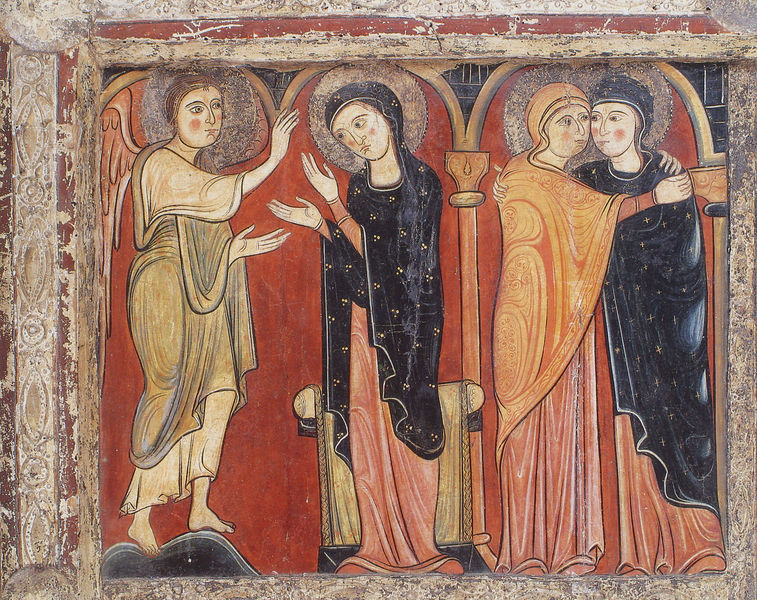
Titel: Antependium mit thronender Jungfrau und Kind
Institution: Barcelona, Museu Nacional d’Art de Catalunya
Schlagwörter: blau, gemälde, geste, rot, geschichte, engel, umarmung, wandmalerei, arkade, heiligenschein, griechisch, begegnung, heilige, fresko, maria, wandbild, erzengel, anna, tafelbild, aureole, verkündigung, evangeliar, empfängnis, schwarzer umhang, 1200, 1100, verkündigung mariens